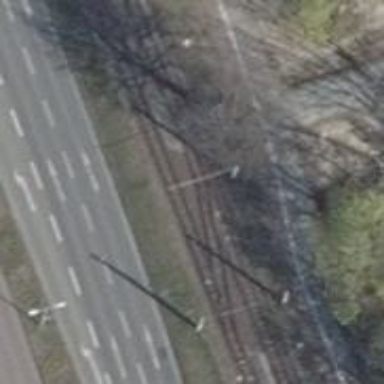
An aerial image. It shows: Railway switch with the turnout pointing to the right.